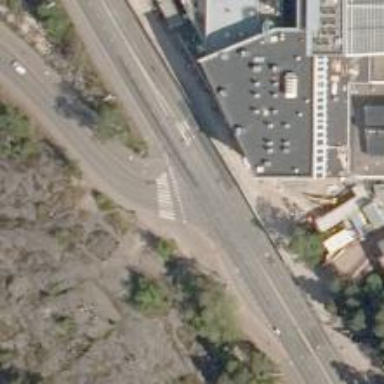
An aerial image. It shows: Crossing on asphalt cycleway.